Question: i'have some problems with routing in laravel 4.1
I have a page at url : /AppFastFood/webapp/public/users/profile
who work tu edit and update the current user.
i have a page for manage user, index works good at url :
/AppFastFood/webapp/public/users
the page to change only the role of the user is/AppFastFood/webapp/public/users/1/edit
and it's impossible to show this page, i have the following error :
Route [users.updaterole] not defined. (View: C:\wamp\www\AppFastFood\webapp\app\views\users\edit.blade.php)
somebody can help me please ?
here my code :
routes.php
'''
<?php
Route::get('/', function()
{
return Redirect::to('/users/dashboard');
});
//Users
Route::get('users/{all}/edit', 'UsersController@edit');
Route::post('users/{all}', 'UsersController@updaterole');
Route::controller('users', 'UsersController');
//Password
//Route::controller('password', 'RemindersController');
// Routes Users
Route::get('/remind','RemindersController@getRemind');
Route::post('/remind','RemindersController@postRemind');
Route::get('/password/reset/{token}','RemindersController@getReset');
Route::post('/password/reset','RemindersController@postReset');
//requiere un login
Route::group(array('before' => 'auth'), function () {
// Routes POI
Route::resource('pois', 'PoiController');
Route::resource('categories', 'CategoryController');
Route::resource('users', 'UsersController');
//Route::resource('users.updaterole', 'UsersController@updaterole');
});
'''
UsersController.php
'''
class UsersController extends BaseController {
//protected $layout = "layouts.main";
public function __construct() {
$this->beforeFilter('csrf', array('on'=>'post'));
$this->beforeFilter('auth', array('only'=>array('getDashboard')));
}
public function edit($id)
{
$user = User::find($id);
$roles = Role::getList(false);
$this->layout->content = View::make('users.edit', array('user' => $user,'roles'=> $roles));
//$this->layout->content = View::make('users.edit')->with('user', $user);
}
public function index()
{
$users = User::all();
// load the view and pass the nerds
$this->layout->content = View::make('users.index')->with('users', $users);
}
public function updaterole($id)
{
// store
/*$user = User::find($id);
$user->fk_role = Input::get('fk_role');
$user->save();
redirect
*/
Session::flash('message', 'Successfully updated user !');
return Redirect::to('users');
//return $this->postUpdate($id);
}
public function getRegister() {
$this->layout->content = View::make('users.register');
}
public function postCreate() {
$validator = Validator::make(Input::all(), User::$rules);
if ($validator->passes()) {
$user = new User;
$user->firstname = Input::get('firstname');
$user->lastname = Input::get('lastname');
$user->username = Input::get('username');
$user->email = Input::get('email');
$user->password = Hash::make(Input::get('password'));
$user->fk_role=3;
$user->save();
return Redirect::to('users/login')->with('message', 'Thanks for registering!');
} else {
return Redirect::to('users/register')->with('message', 'The following errors occurred')->withErrors($validator)->withInput();
}
}
public function getLogin() {
if(Auth::user()){
$this->layout->content = View::make('users.dashboard');
}else{
$this->layout->content = View::make('users.login');
}
}
public function postSignin() {
if (Auth::attempt(array('email'=>Input::get('email'), 'password'=>Input::get('password'))) || Auth::attempt(array('username'=>Input::get('email'), 'password'=>Input::get('password')))) {
return Redirect::to('users/dashboard')->with('message', 'You are now logged in!');
} else {
return Redirect::to('users/login')
->with('message', 'Your username/password combination was incorrect')
->withInput();
}
}
public function getDashboard() {
$this->layout->content = View::make('users.dashboard');
}
public function getLogout() {
Auth::logout();
return Redirect::to('users/login')/* ->with('message', 'Your are now logged out!')*/;
}
public function getRememberToken()
{
return $this->remember_token;
}
public function setRememberToken($value)
{
$this->remember_token = $value;
}
public function getRememberTokenName()
{
return 'remember_token';
}
///update profile
public function getProfile() {
$this->layout->content = View::make('users.profile');
}
public function postUpdate($onlyupdaterole = false) {
$validator = Validator::make(Input::all(), User::$rulesedituser);
if ($validator->passes())
{
$user = User::find(Auth::user()->id);
$currentemail = $user->email;
$user->firstname = Input::get('firstname');
$user->username = Input::get('username');
$user->lastname = Input::get('lastname');
$user->email = Input::get('email');
if(Input::get('password') != NULL)
{
if(Auth::attempt(array('email'=>$currentemail, 'password'=>Input::get('oldpassword'))))
{
$user->password = Hash::make(Input::get('password'));
}
else
{
return Redirect::to('users/profile')->with('alert', 'your actual password is not correct');
}
}
/// verification que l'email entree ne pas deja utilisee.
$existinguser = New User;
// on selectrionne l'utilisateur qui a la meme add email que celle entree.
$existinguser = User::where('email', '=', $user->email)->first();
if ($existinguser != null){
if ($existinguser->id != $user->id) {
return Redirect::to('users/profile')->with('message', 'the e-mail address entered is already in use, please use another one');
}
}
//fin verif mail
///// verification que l'username entree ne pas deja utilisee.
$existinguser = New User;
// on selectrionne l'utilisateur qui a la meme add email que celle entree.
$existinguser = User::where('username', '=', $user->username)->first();
if ($existinguser != null){
if ($existinguser->id != $user->id) {
return Redirect::to('users/profile')->with('message', 'the username entered is already in use, please use another one');
}
}
//fin verif username
$user->save();
// validation has passed, save user in DB
return Redirect::to('users/dashboard')->with('message', 'Modification OK !');
}
else
{
return Redirect::to('users/profile')->with('message', 'The following errors occurred')->withErrors($validator)->withInput();
}
}
}
?>
'''
edit.blade.php
'''
@section('content')
<h1>Edit {{ $user->firstname }}</h1>
<!-- if there are creation errors, they will show here -->
{{ HTML::ul($errors->all()) }}
{{ Form::model($user, array('route' => array('users.updaterole', $user->id), 'method' => 'PUT')) }}
<div class="form-group">
{{ Form::label('fk_role', 'Role') }}
{{Form::select('fk_role',$roles, $user->fk_role, array('class' => 'form-control')) }}
</div>
{{ Form::submit('Edit the user !', array('class' => 'btn btn-primary')) }}
{{ Form::close() }}
@stop
'''
routes :

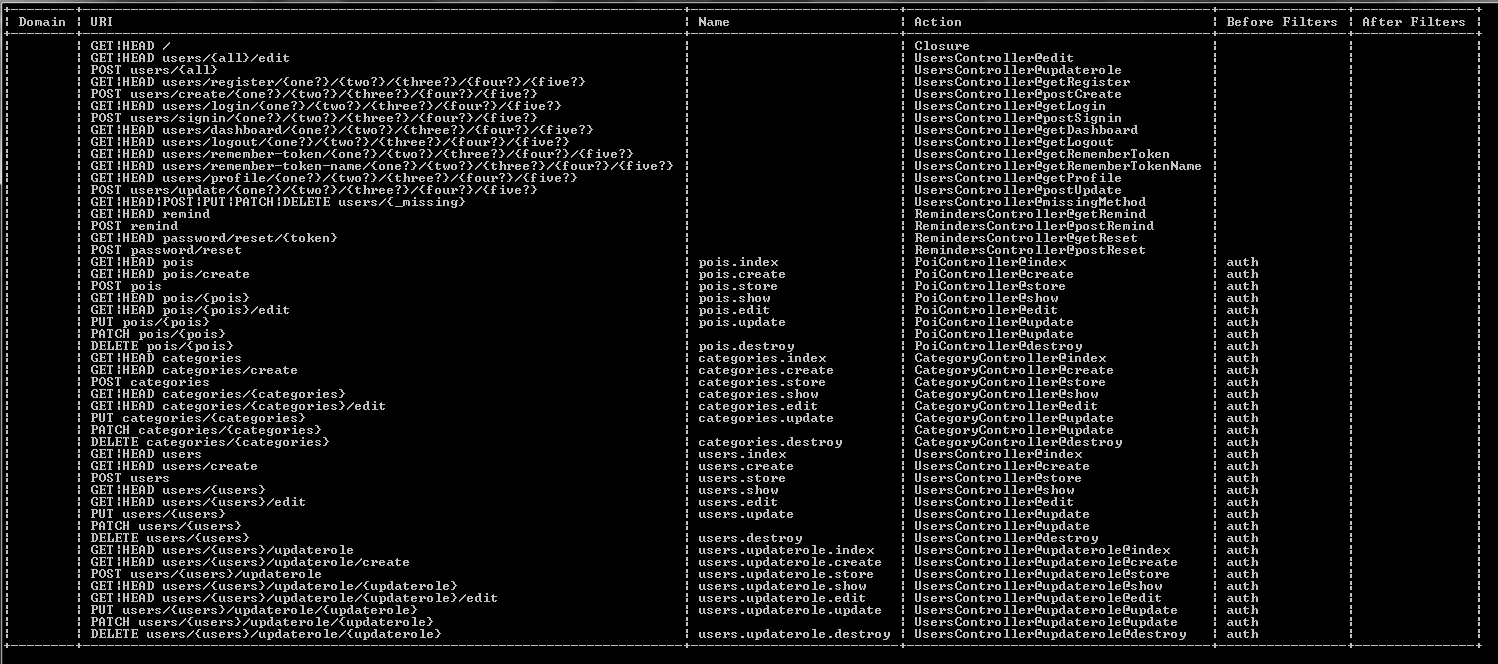
Answer: You have problem in your route declarations. You have declared two routes using same 'url' and controller name as given below:
'''
Route::controller('users', 'UsersController');
Route::resource('users', 'UsersController');
'''
Use any one. In your 'php artisan routes' command's result, there is no such route that you've used in your form as action, instead that is 'users.updaterole.update'. Try to use any one or rename one to a different route and controller.